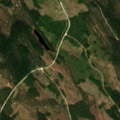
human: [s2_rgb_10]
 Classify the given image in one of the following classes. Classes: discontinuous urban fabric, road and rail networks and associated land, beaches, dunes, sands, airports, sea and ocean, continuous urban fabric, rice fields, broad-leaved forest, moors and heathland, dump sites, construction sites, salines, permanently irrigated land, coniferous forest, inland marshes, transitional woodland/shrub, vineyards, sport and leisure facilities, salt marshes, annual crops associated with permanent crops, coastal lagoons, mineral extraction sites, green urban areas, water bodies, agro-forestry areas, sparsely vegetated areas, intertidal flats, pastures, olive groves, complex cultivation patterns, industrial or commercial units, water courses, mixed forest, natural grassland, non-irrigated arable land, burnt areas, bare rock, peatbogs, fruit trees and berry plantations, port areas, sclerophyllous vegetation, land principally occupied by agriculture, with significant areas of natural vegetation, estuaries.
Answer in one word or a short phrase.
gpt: coniferous forest, mixed forest, transitional woodland/shrub